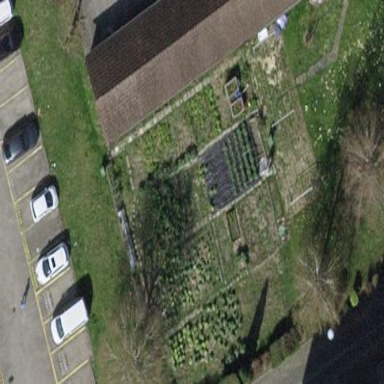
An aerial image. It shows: Area designated for allotments.